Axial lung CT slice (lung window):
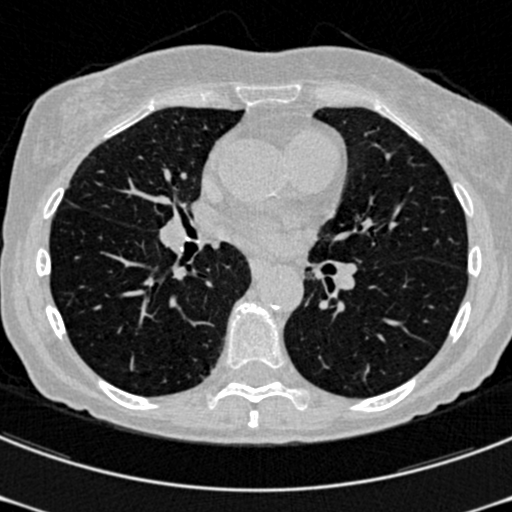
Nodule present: no